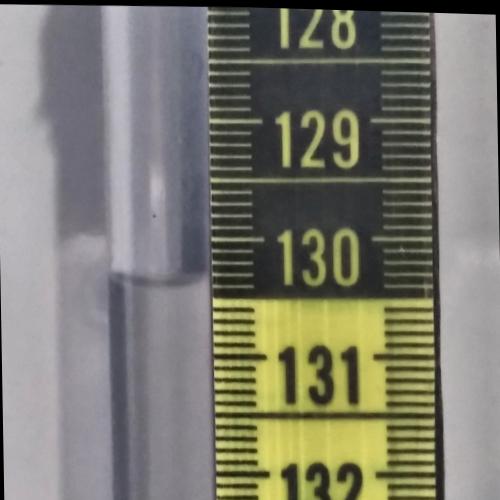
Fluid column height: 130.4 cm